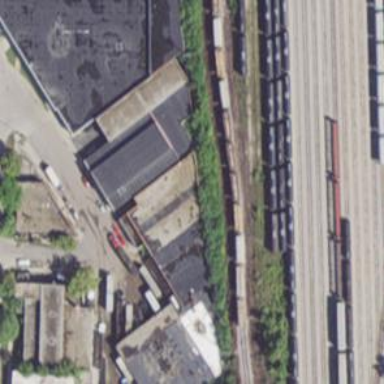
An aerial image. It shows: Abandoned railway yard is depicted.